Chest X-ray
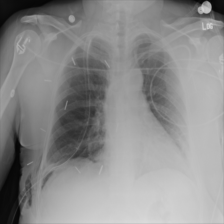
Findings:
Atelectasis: negative
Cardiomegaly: negative
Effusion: negative
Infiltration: negative
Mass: negative
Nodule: negative
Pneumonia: negative
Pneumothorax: negative
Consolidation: negative
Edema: negative
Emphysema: positive
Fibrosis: negative
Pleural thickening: negative
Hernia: negative